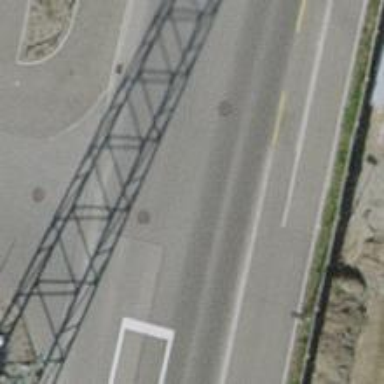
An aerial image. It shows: Unclassified road with concrete surface and separate sidewalk.